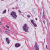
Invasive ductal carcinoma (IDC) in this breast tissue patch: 1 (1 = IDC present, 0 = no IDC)